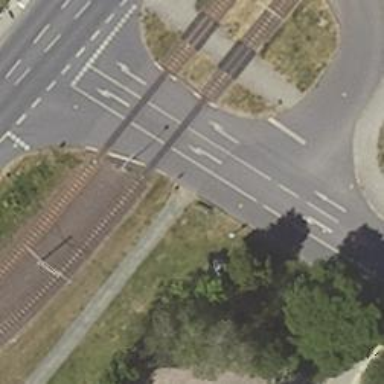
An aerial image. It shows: Tram level crossing on railway.